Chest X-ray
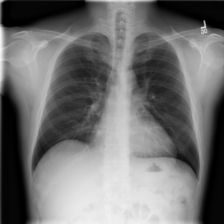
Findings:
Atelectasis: negative
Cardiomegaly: positive
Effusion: negative
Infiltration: negative
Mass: negative
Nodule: negative
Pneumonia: negative
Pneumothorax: negative
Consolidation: negative
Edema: negative
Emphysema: negative
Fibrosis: negative
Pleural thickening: negative
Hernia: negative